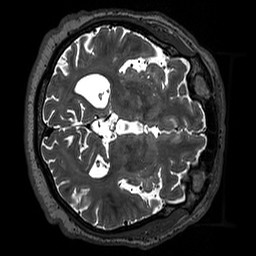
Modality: T2w
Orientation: axial
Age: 66
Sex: female
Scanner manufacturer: siemens
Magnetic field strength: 3 T
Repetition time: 3.2 s
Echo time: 0.412 s